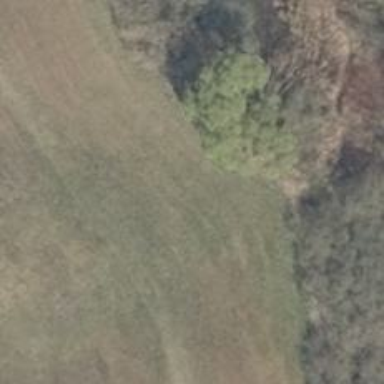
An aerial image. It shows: Hunting stand.